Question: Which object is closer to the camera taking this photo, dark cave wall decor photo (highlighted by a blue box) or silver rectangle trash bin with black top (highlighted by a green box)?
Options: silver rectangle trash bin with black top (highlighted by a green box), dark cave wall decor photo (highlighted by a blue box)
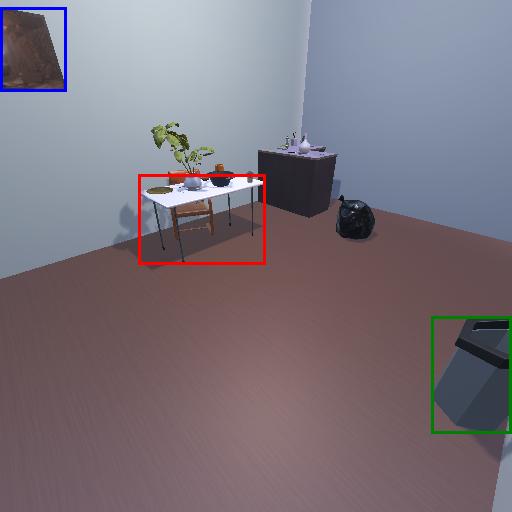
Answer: silver rectangle trash bin with black top (highlighted by a green box)